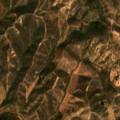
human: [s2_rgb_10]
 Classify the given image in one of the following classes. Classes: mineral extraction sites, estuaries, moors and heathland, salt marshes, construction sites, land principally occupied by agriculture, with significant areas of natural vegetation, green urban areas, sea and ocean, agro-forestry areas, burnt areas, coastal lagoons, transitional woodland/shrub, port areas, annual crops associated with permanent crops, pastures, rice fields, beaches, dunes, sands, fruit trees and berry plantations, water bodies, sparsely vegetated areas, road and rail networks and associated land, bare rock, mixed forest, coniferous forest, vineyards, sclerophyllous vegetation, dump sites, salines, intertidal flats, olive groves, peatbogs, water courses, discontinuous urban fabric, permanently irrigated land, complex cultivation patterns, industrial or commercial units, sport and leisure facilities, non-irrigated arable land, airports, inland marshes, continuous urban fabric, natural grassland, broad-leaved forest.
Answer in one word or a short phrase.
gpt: land principally occupied by agriculture, with significant areas of natural vegetation, broad-leaved forest, transitional woodland/shrub